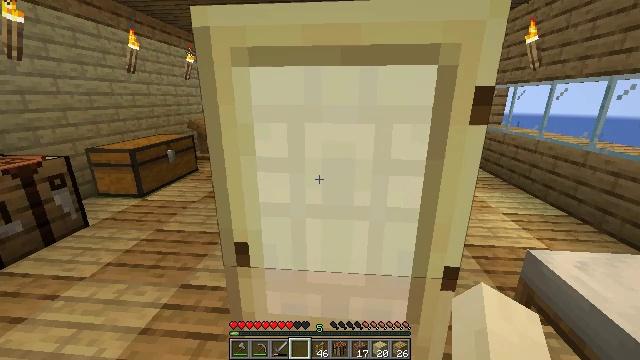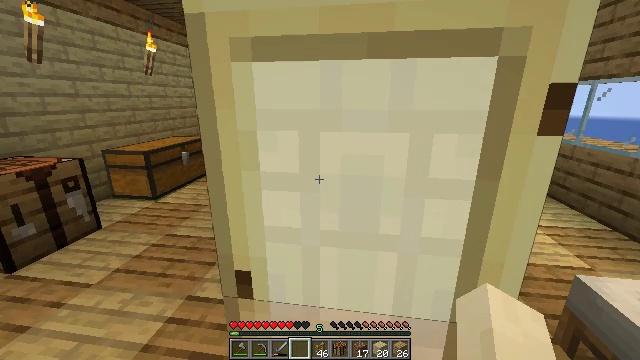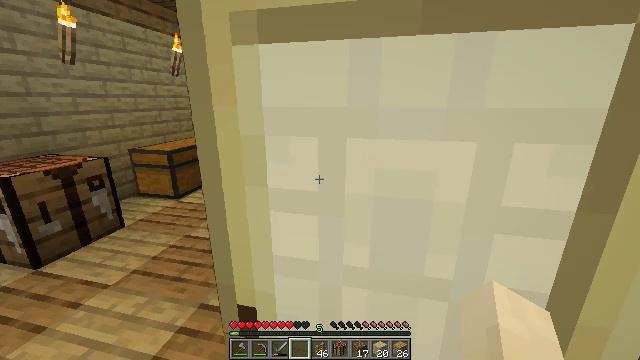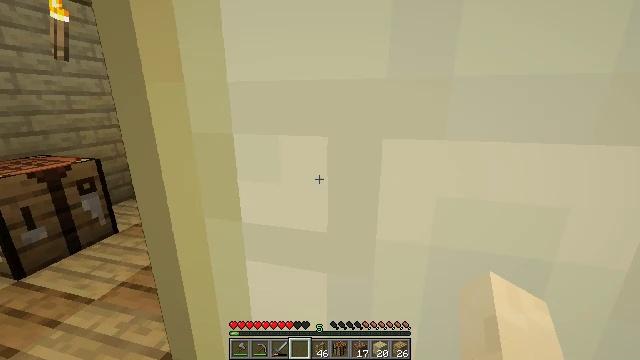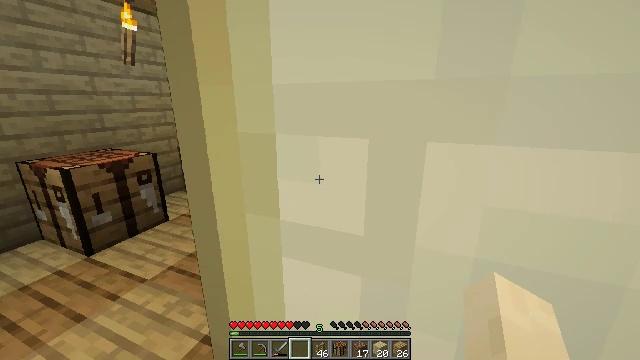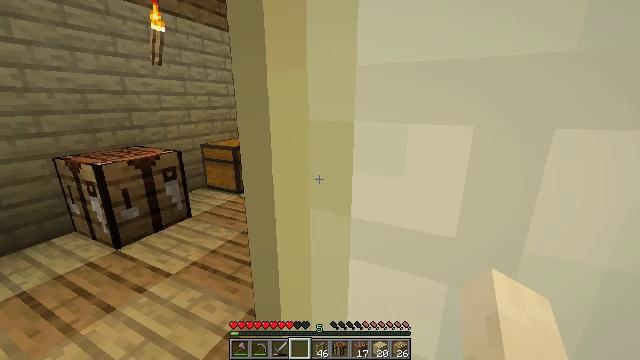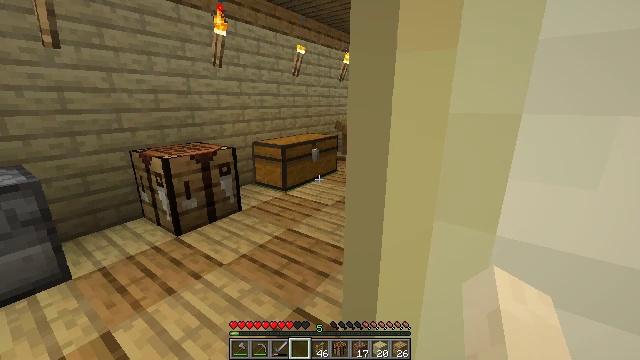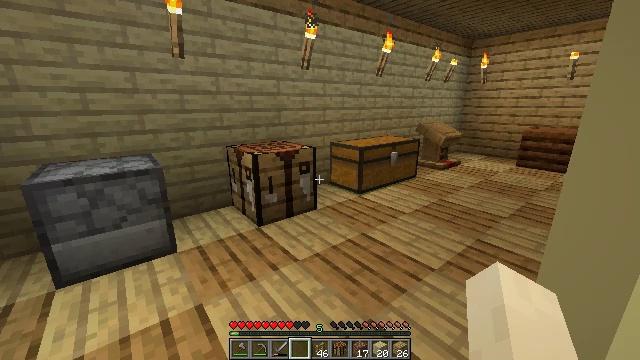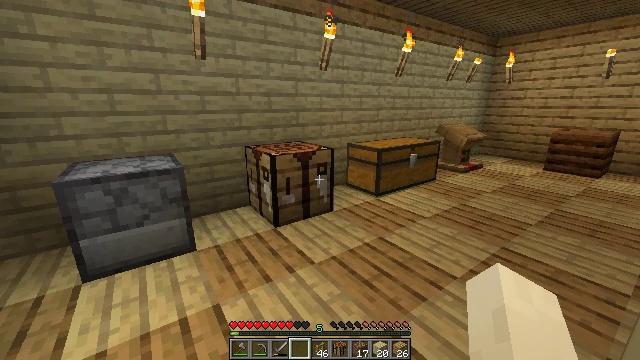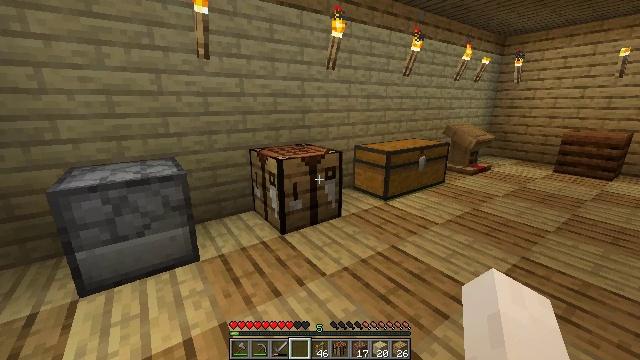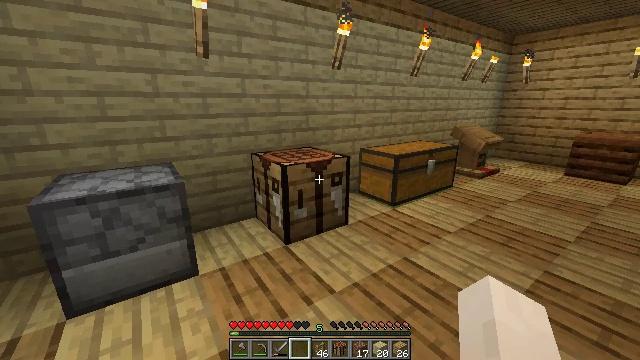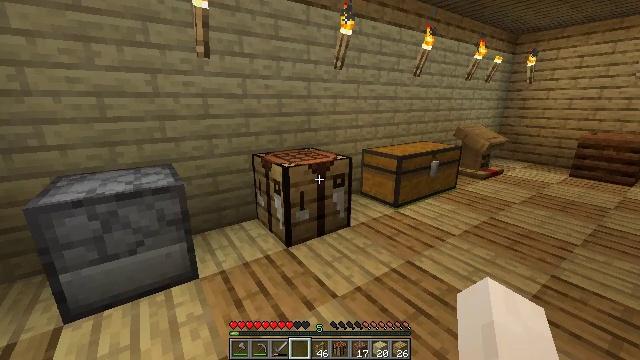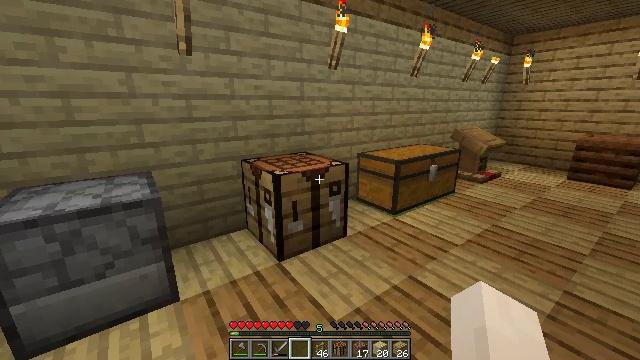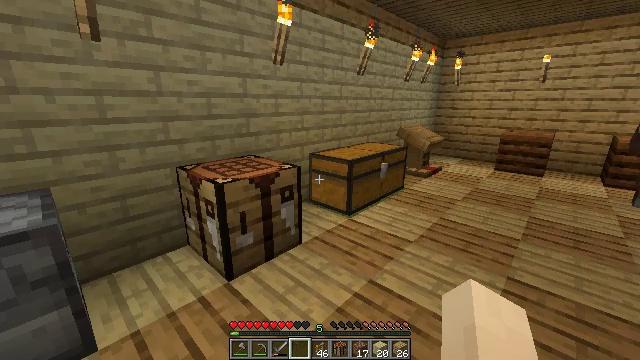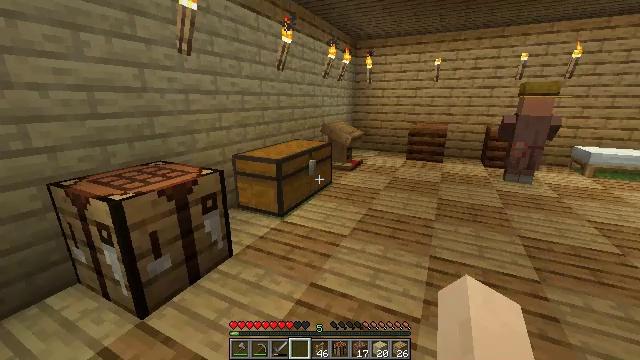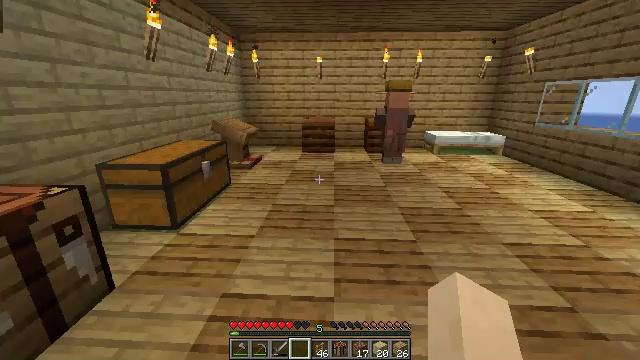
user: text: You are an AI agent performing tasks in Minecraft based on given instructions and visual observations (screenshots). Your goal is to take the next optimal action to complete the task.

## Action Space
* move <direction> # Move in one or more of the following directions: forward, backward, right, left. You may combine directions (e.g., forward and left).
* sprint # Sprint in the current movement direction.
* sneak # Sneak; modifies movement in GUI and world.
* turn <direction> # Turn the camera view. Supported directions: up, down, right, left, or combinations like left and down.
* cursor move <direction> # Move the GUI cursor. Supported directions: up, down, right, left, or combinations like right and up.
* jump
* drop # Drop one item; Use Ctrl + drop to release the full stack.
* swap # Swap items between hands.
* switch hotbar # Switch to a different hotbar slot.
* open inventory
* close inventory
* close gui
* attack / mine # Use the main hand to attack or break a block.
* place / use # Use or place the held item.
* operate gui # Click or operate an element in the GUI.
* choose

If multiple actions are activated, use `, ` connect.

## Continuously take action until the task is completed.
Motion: motion action
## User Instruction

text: Break the birch door to remove it.
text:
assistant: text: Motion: move forward, turn left
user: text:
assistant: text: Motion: move forward, turn left
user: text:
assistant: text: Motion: move forward, turn left
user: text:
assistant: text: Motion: move forward, turn left
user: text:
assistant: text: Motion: move forward, turn left
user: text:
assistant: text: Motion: move forward, turn left
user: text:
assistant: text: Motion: move forward, turn left
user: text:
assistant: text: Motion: move forward, turn left
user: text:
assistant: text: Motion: move forward
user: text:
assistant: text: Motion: move forward
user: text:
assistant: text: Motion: move forward
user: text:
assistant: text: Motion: move forward, turn right
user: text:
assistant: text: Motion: move forward, turn right
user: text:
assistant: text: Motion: turn right
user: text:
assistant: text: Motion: turn right
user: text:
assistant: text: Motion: turn right
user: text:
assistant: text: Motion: turn right
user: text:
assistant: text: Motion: turn right
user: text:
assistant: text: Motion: turn right
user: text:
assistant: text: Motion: turn right
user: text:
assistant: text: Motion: turn right
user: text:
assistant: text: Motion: turn right
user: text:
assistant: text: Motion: turn right
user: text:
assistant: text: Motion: turn right
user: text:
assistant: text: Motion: turn right
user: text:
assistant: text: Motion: turn right
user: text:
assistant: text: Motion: no_op
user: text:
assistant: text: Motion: turn right
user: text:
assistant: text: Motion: turn right
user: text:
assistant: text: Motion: turn right